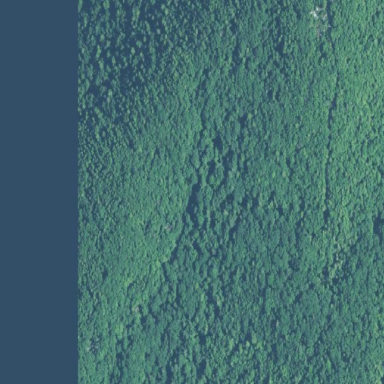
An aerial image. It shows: Nature reserve surrounded by woodland.